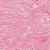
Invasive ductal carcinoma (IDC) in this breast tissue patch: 0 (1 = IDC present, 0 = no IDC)